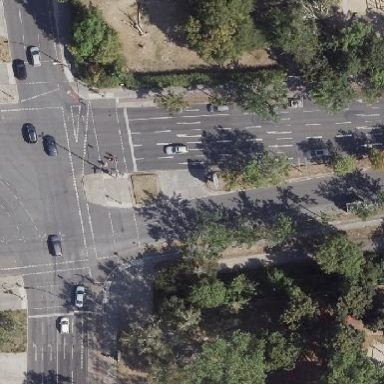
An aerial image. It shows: Junction on tertiary road.